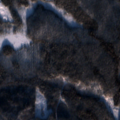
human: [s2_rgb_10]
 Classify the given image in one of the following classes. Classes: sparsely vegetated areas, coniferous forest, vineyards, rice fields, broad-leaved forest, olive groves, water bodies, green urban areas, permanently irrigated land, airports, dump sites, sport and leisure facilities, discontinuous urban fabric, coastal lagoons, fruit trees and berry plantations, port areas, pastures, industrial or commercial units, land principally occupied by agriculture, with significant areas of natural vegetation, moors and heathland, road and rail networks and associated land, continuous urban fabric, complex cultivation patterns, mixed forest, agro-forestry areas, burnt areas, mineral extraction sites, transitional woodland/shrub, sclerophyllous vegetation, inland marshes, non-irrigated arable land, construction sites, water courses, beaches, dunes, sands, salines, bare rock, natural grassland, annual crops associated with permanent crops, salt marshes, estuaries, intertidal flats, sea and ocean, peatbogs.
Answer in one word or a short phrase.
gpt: coniferous forest, mixed forest, transitional woodland/shrub